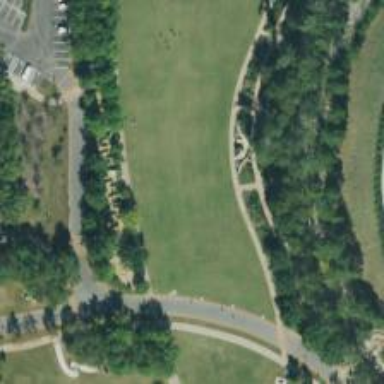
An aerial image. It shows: Lovely park for leisure and relaxation.